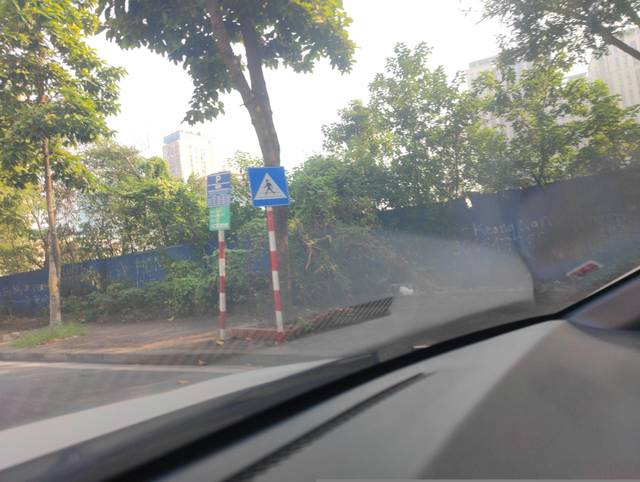
Region: Vietnam
Coordinates: 21.014, 105.79